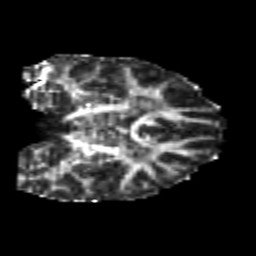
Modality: FA
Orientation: coronal
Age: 22
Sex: male
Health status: healthy
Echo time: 0.074 s